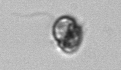
Label: Dinophyceae